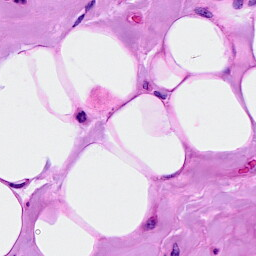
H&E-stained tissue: Breast